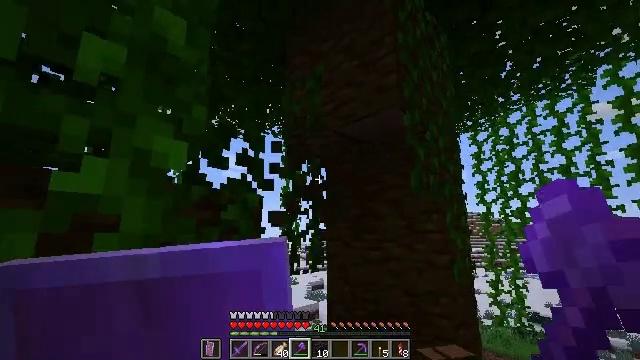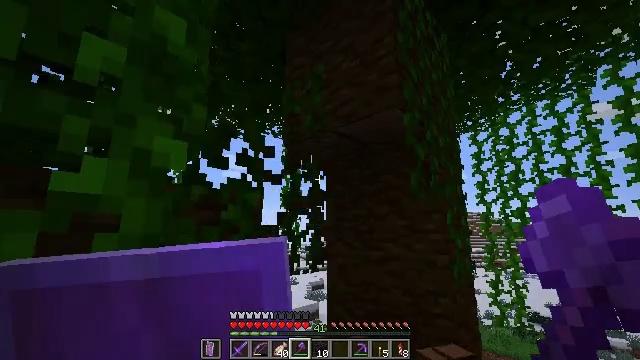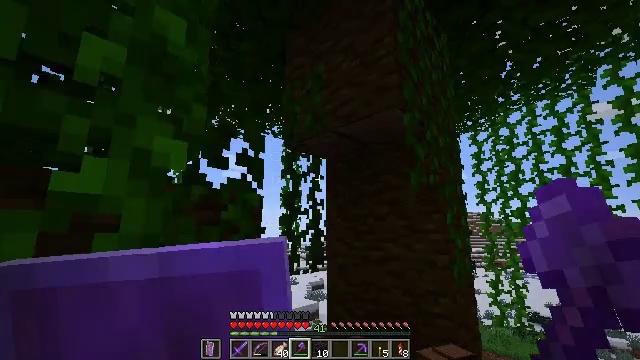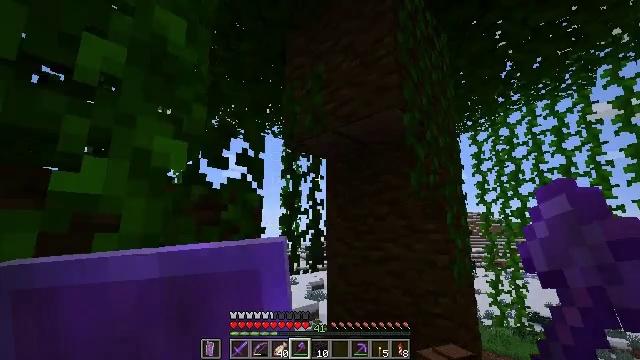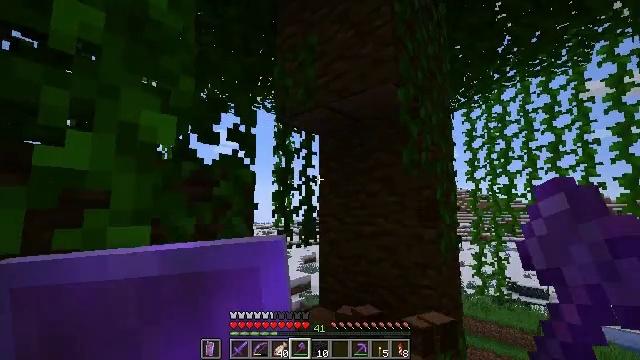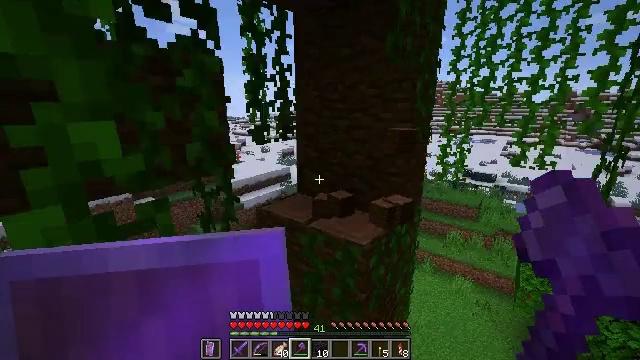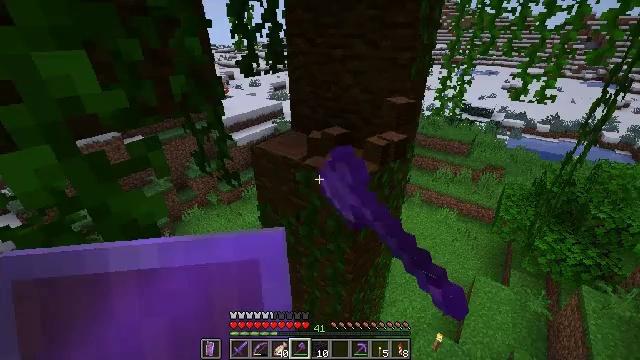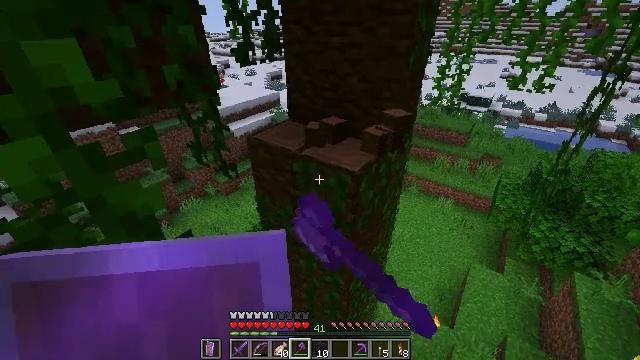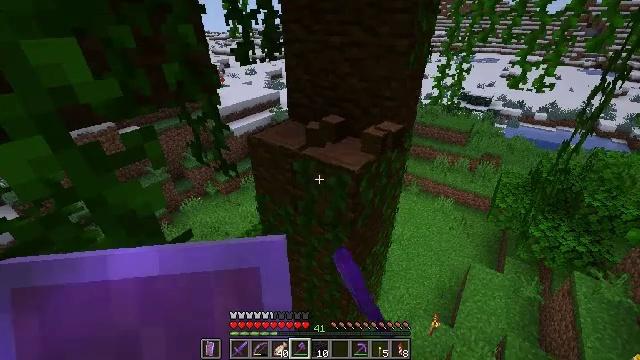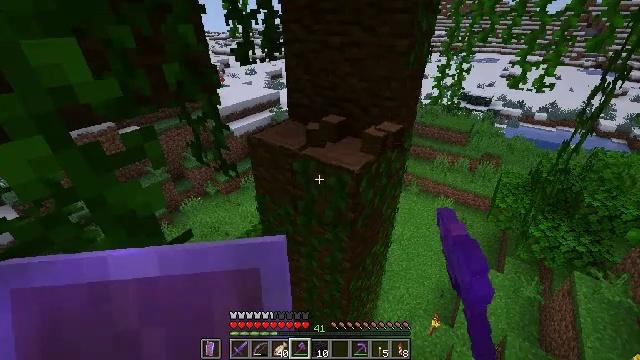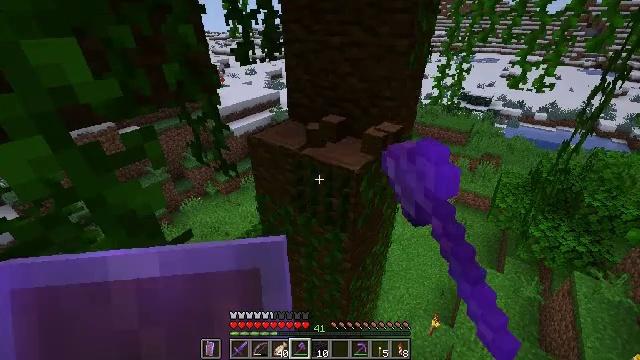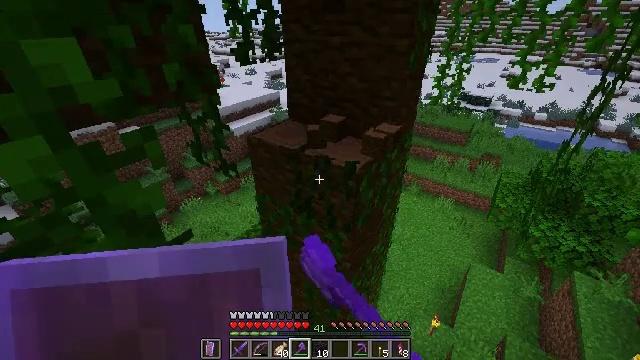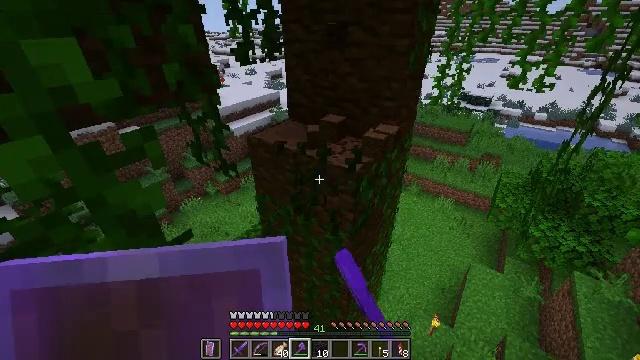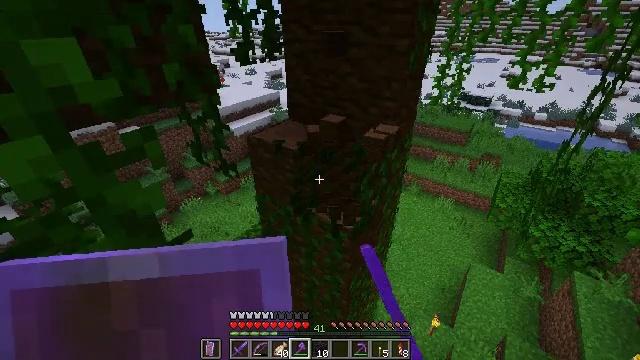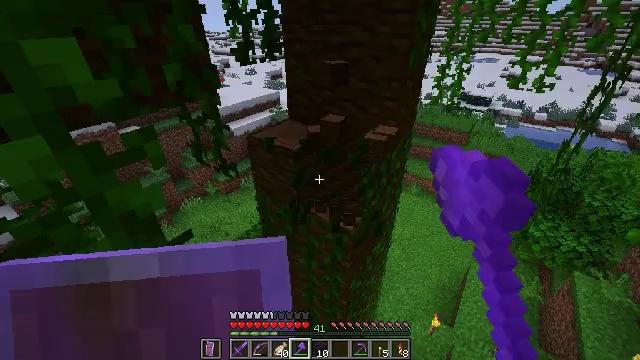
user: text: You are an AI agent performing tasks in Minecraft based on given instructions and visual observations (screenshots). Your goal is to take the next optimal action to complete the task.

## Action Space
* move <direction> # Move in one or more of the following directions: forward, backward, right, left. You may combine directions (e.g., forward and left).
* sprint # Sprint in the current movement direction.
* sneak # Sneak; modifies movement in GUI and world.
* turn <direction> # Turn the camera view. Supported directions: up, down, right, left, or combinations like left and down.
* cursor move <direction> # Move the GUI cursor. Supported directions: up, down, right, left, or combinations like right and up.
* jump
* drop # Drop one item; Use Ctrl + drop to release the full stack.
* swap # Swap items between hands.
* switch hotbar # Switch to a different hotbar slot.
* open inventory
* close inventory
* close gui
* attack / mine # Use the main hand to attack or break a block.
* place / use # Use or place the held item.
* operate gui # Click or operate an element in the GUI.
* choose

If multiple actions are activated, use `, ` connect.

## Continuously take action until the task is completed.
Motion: motion action
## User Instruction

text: Break the vines.
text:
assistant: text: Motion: attack / mine
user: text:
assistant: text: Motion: attack / mine
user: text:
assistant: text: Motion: attack / mine
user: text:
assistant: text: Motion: turn right and down, attack / mine
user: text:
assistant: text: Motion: turn right and down, attack / mine
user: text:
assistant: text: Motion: turn right and down, attack / mine
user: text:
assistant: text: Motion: turn down, attack / mine
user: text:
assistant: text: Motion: attack / mine
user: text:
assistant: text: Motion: attack / mine
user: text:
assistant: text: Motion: attack / mine
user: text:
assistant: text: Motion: attack / mine
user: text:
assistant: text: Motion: attack / mine
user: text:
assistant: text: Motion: attack / mine
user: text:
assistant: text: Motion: attack / mine
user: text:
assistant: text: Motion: attack / mine